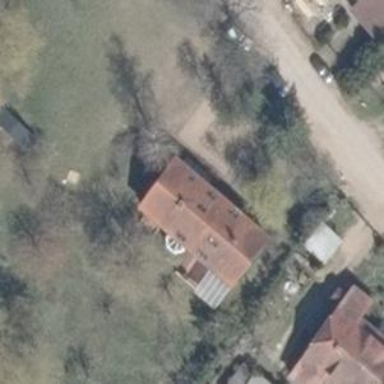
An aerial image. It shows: Detached building with gabled roof.